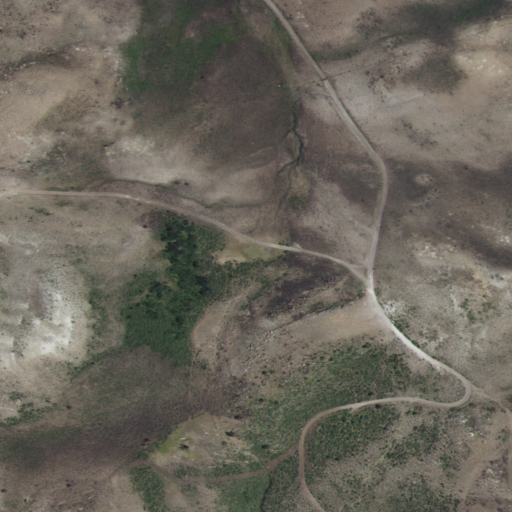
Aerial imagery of gap in Idaho named Beaverdam Pass containing grassland and shrub